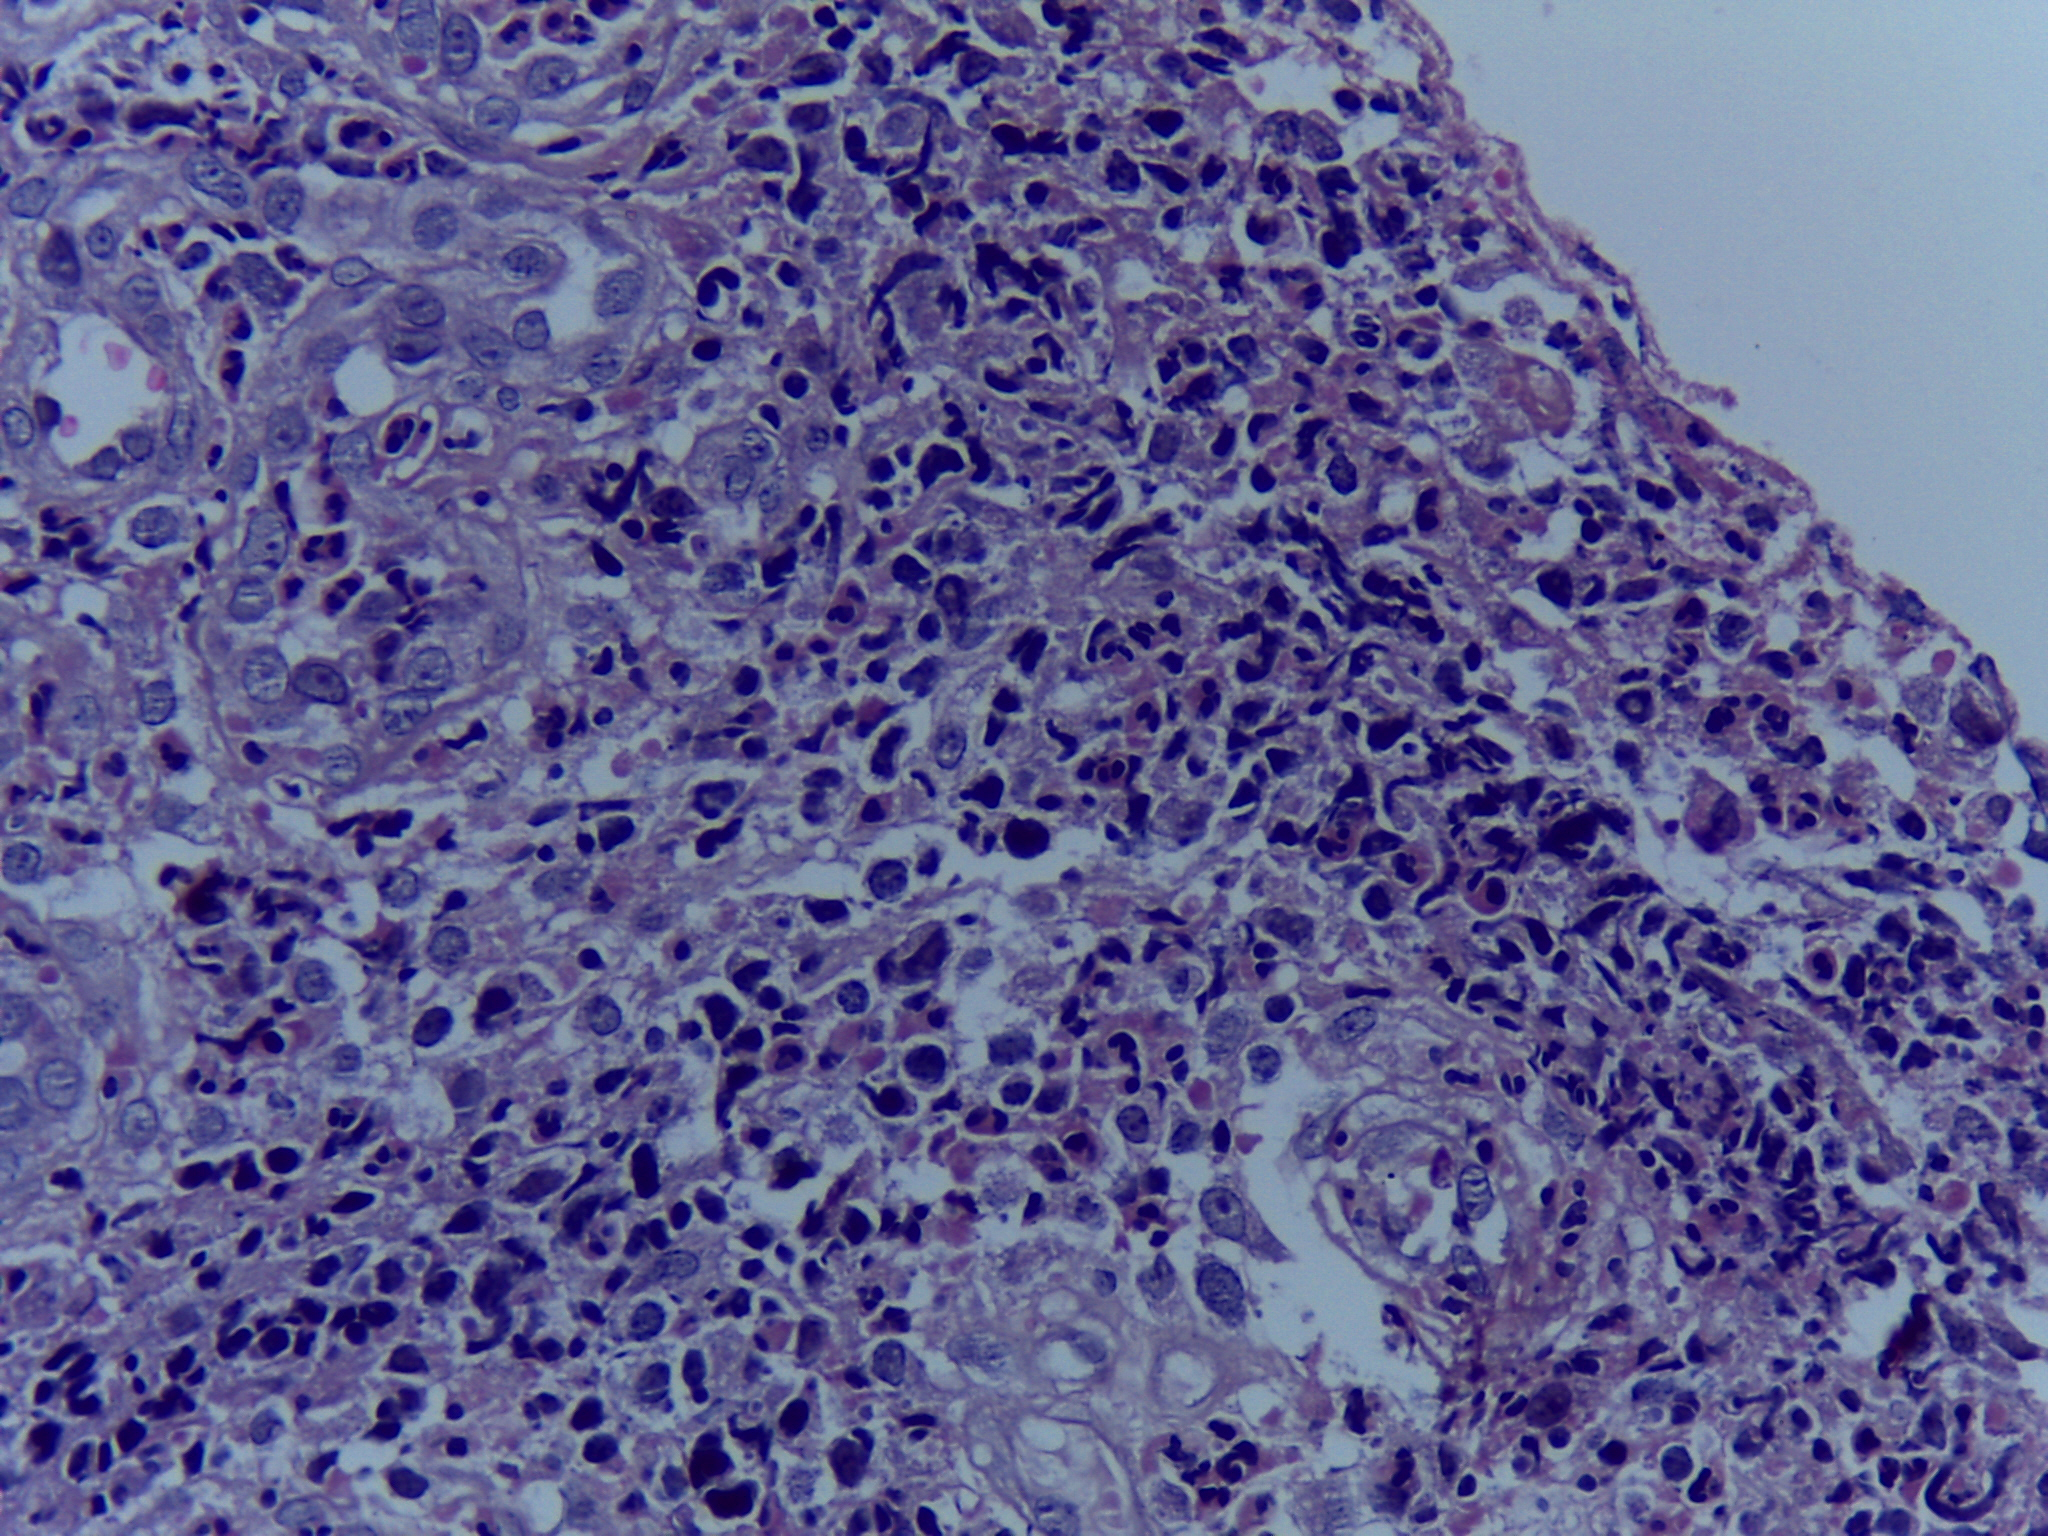
Diagnosis: OSCC